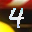
Label: 4